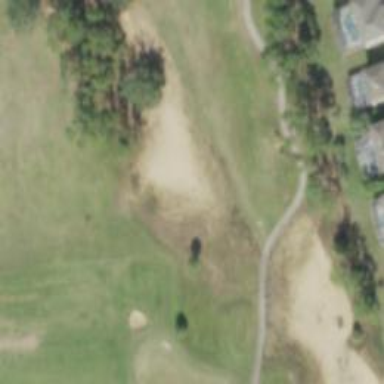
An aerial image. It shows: Bunker filled with sand on golf course.